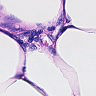
Metastatic tissue present: no